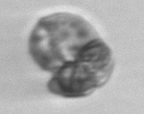
Label: Karenia